Point out the variations between the two images.
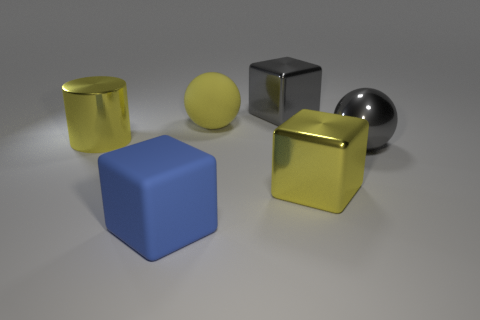
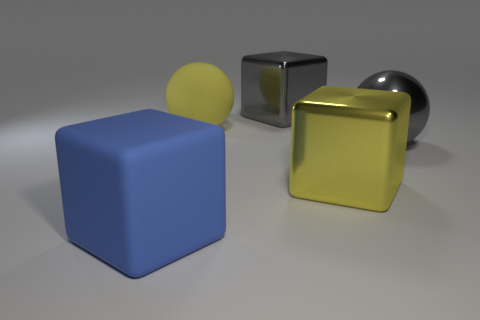
the big yellow cylinder is no longer there
the yellow cylinder has disappeared
the big yellow shiny cylinder on the left side of the blue cube is gone
the big yellow cylinder is no longer there
the big yellow metal cylinder that is left of the big rubber ball has disappeared
the large yellow shiny cylinder that is on the left side of the big blue matte block is gone